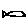
Label: fish